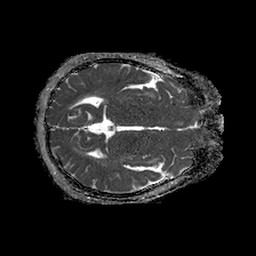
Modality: ADC
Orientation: axial
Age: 51
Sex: female
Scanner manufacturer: philips
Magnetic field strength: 1.5 T
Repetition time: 4.6 s
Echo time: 0.08517 s